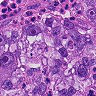
Metastatic tissue present: yes